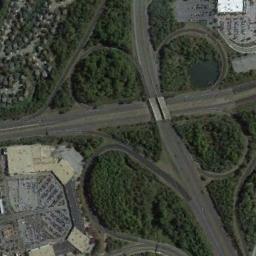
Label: overpass